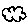
Label: cloud